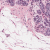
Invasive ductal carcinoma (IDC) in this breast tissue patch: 0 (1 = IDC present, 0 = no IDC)